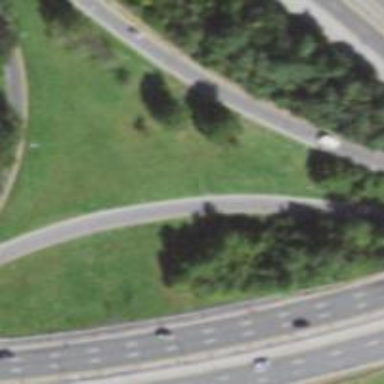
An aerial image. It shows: Asphalt motorway link.